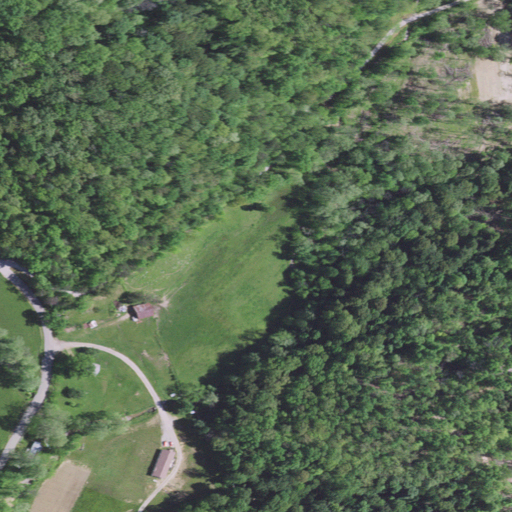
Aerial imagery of valley in Kentucky named Shearer Hollow containing deciduous forest, open development, mixed forest, pasture, low intensity development, shrub, and grassland